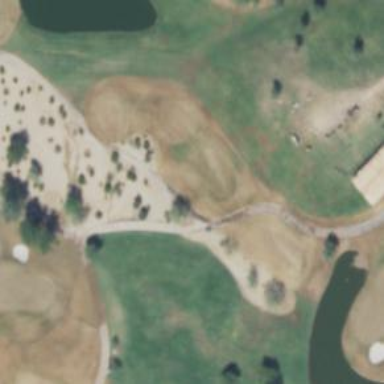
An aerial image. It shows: Path for both road and golf.